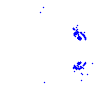
Particle: kaon